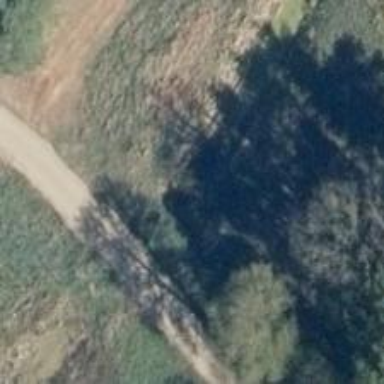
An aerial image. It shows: Culvert tunnel.